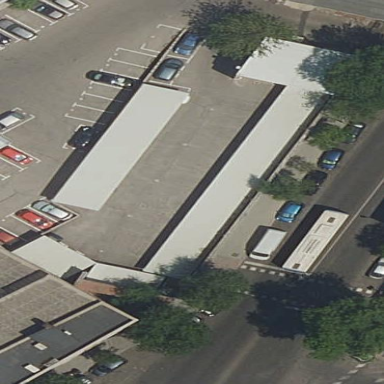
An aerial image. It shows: View of roof of building.